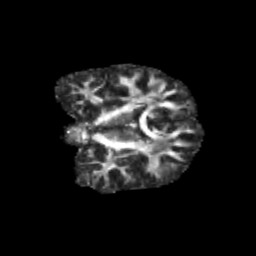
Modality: FA
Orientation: coronal
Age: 12
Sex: male
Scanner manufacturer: siemens
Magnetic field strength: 3 T
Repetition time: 3.8 s
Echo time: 0.07 s